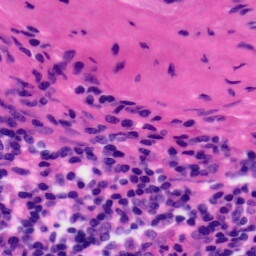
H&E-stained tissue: Tonsil